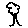
Label: tree